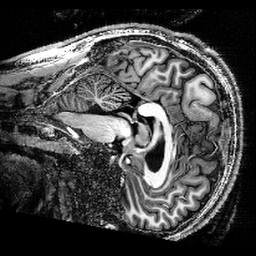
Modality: T1w
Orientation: sagittal
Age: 28
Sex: male
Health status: healthy
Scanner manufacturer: siemens
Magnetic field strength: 9.4 T
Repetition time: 6 s
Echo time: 0.0023 s